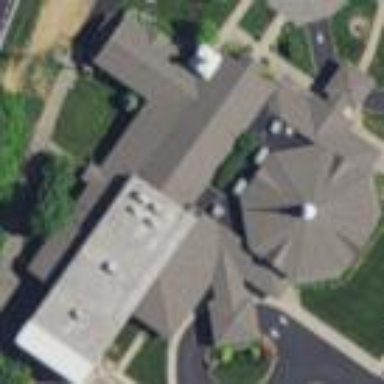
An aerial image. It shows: Beautiful church building.